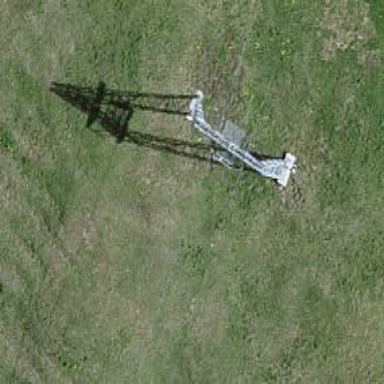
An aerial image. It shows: Pylon for aerialway.